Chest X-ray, AP view. Patient: 46 years old, sex M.
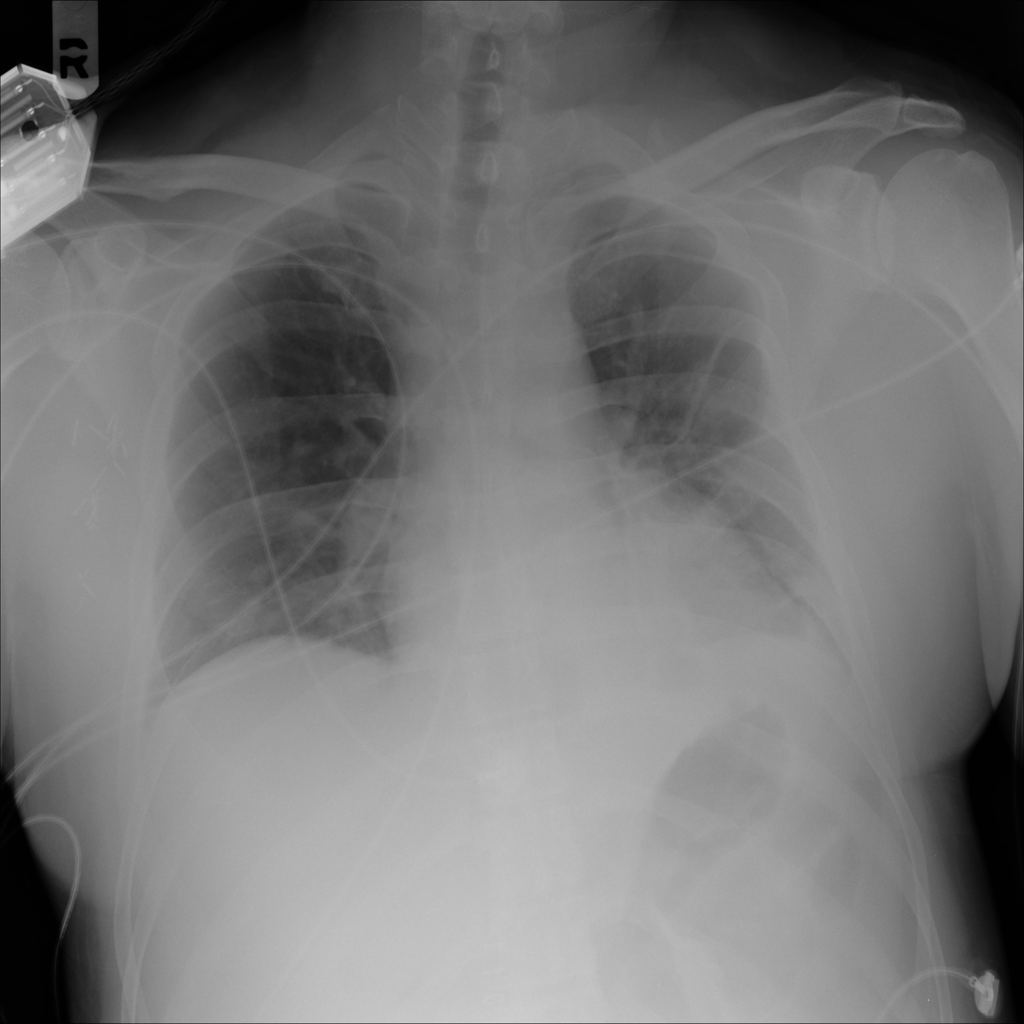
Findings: Atelectasis